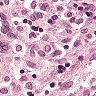
Metastatic tissue present: no